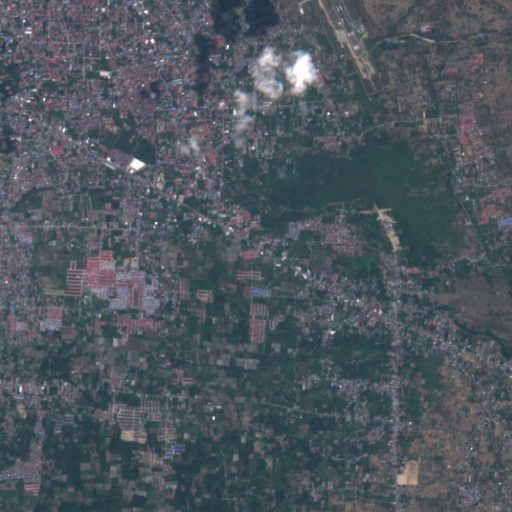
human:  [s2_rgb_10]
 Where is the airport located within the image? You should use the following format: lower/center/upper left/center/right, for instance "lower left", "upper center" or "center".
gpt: The airport is located in the upper right of the image.
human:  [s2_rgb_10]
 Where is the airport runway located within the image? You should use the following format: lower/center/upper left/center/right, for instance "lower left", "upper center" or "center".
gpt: The airport runway is located in the upper right of the image.
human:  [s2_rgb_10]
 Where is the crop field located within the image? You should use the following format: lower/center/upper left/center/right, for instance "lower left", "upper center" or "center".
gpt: The crop field is located in the lower center of the image.
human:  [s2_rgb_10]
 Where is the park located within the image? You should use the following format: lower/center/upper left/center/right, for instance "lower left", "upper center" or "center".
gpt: The park is located in the upper left of the image.
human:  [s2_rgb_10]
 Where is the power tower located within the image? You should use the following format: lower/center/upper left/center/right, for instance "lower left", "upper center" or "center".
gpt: There is no power tower in the image.